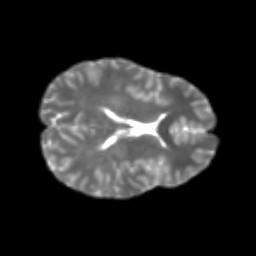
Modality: T2w
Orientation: axial
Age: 25
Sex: female
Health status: healthy
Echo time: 0.074 s